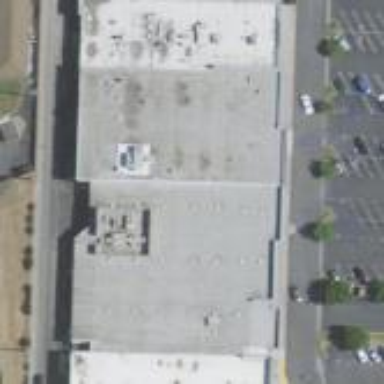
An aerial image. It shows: Department store building.